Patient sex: F
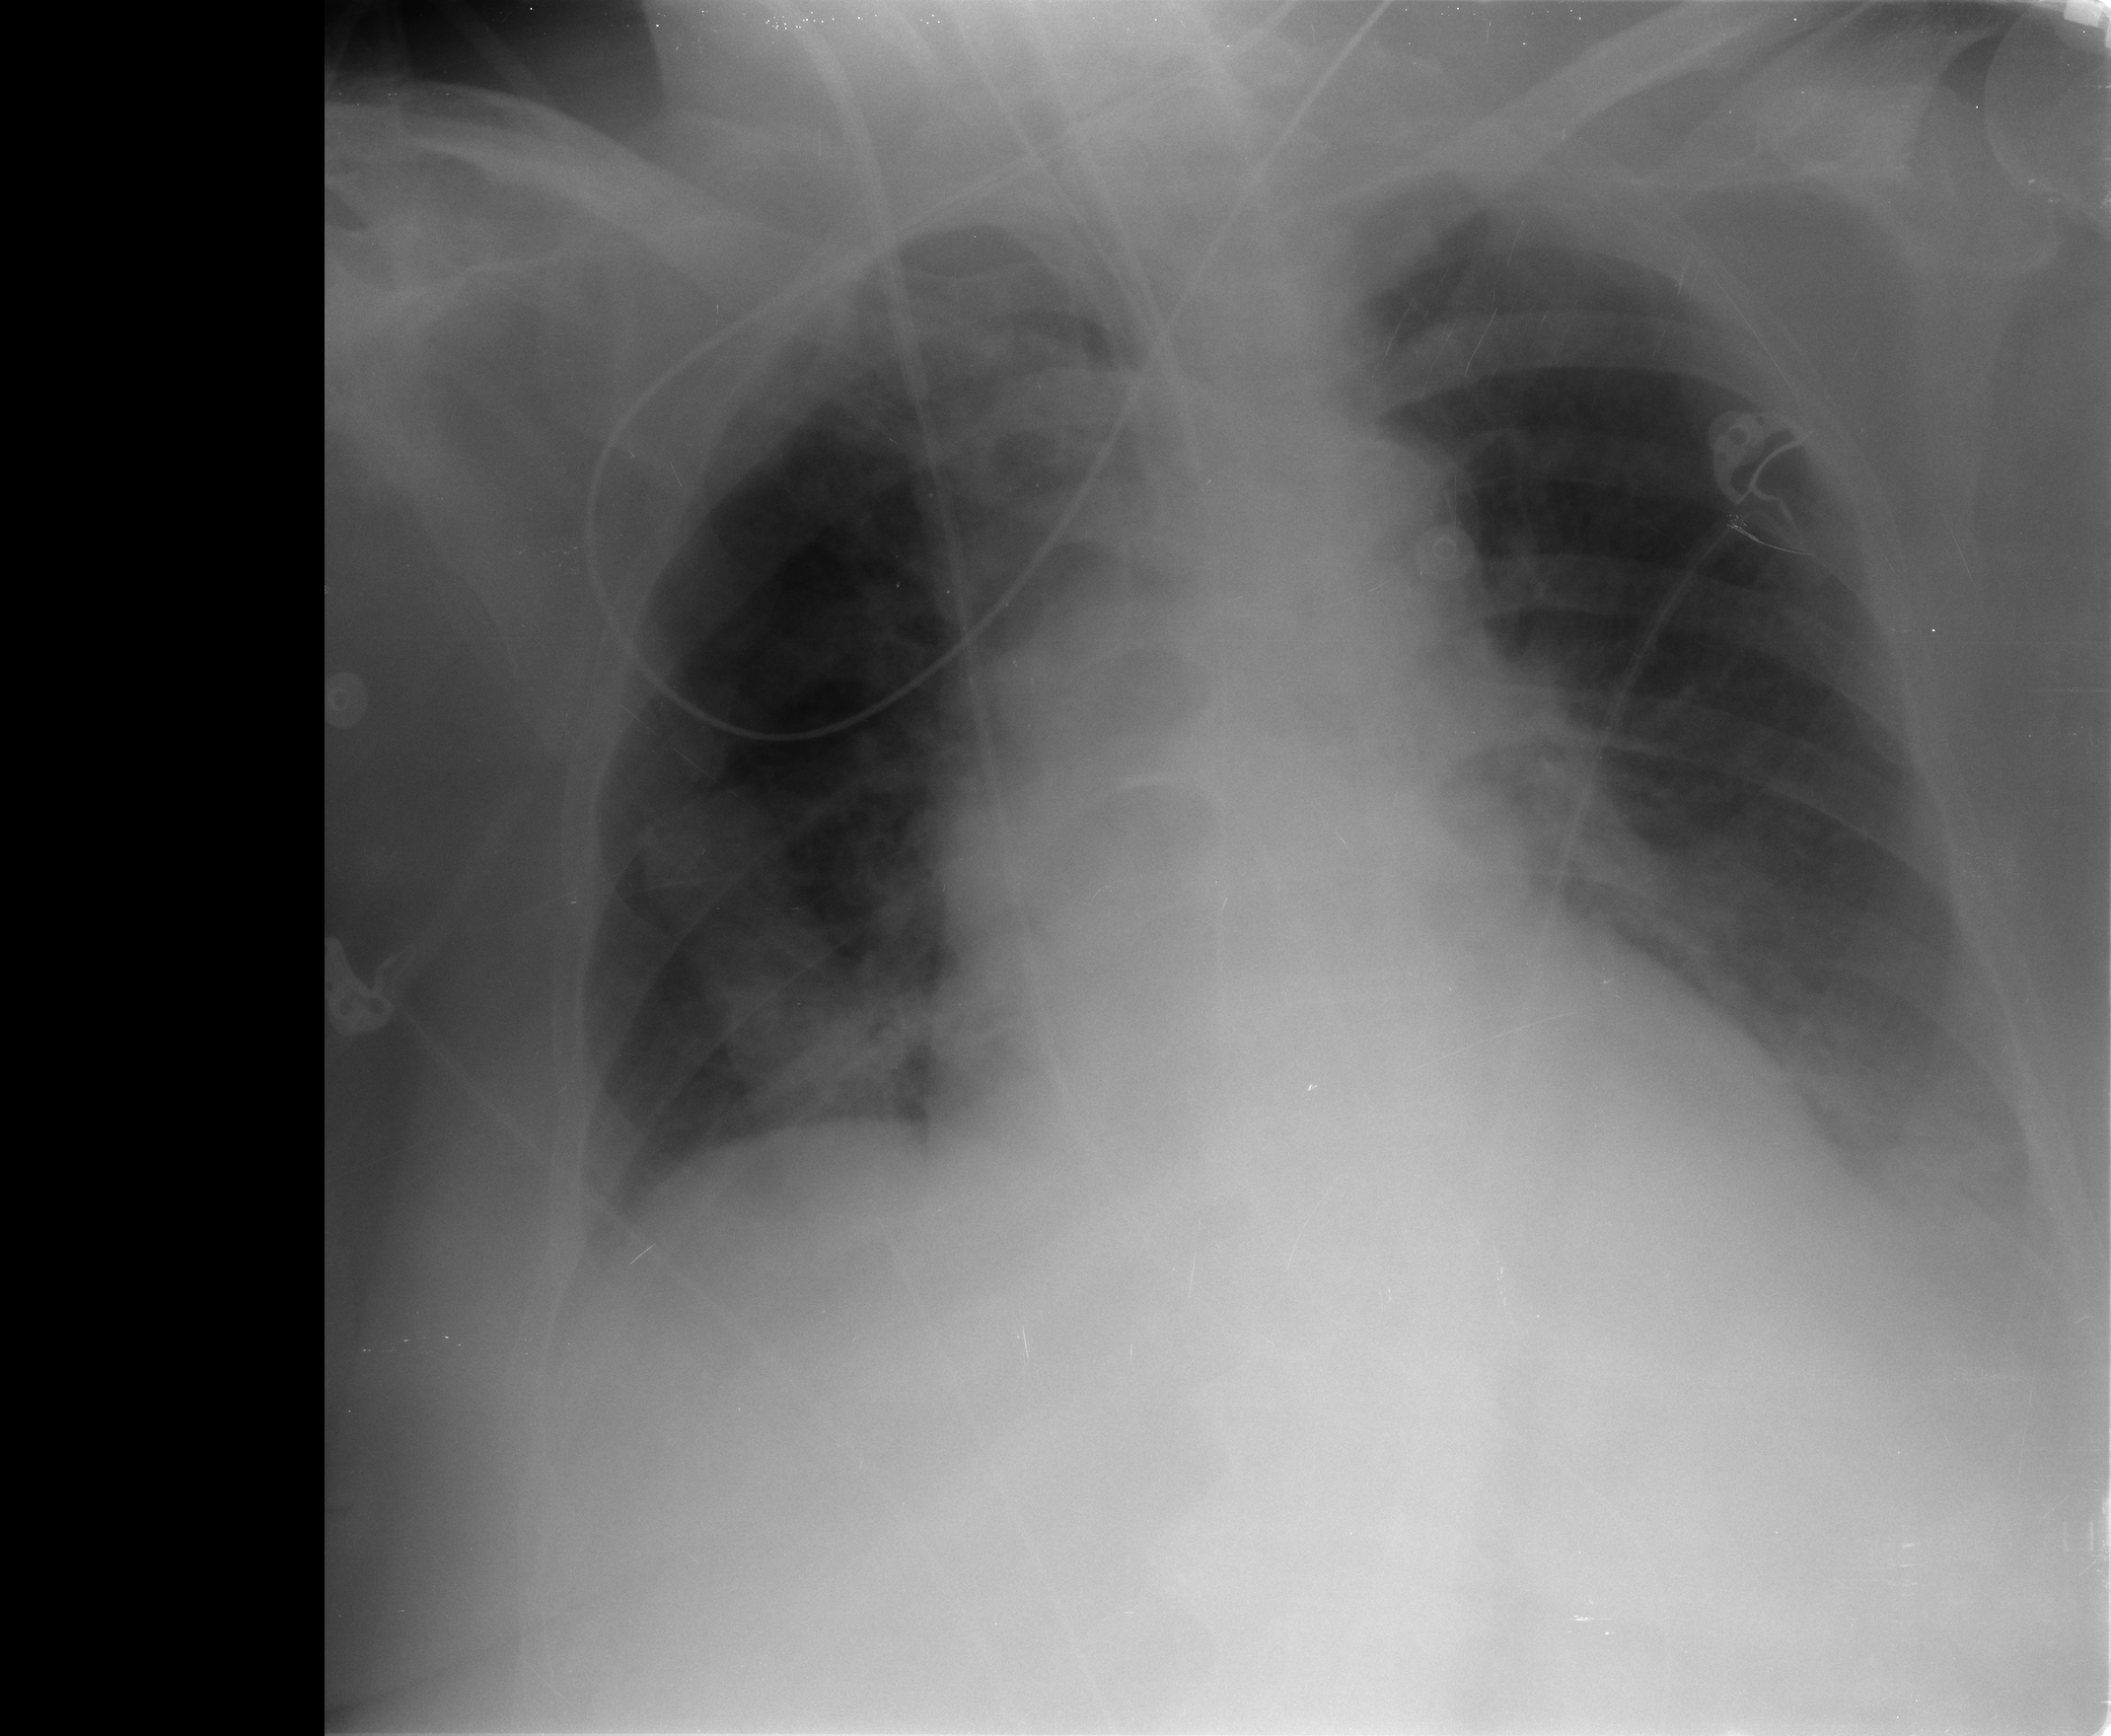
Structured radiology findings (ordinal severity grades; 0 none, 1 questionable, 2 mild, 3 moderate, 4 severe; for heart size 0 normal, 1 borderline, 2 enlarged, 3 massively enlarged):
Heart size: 2
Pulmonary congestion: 3
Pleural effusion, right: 0
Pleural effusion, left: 2
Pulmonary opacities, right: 2
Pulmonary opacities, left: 0
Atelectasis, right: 2
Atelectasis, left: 2